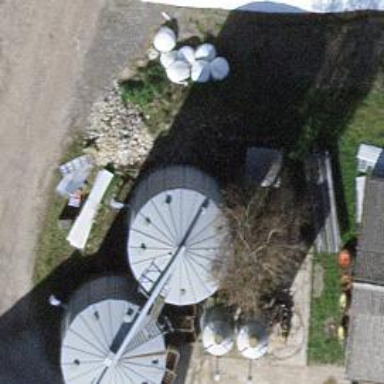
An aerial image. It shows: Silo building.